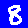
Digit: 8